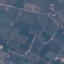
Label: PermanentCrop